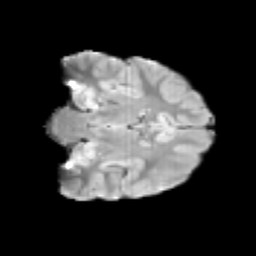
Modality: T2w
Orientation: coronal
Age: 9
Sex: male
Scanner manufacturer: siemens
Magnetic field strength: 3 T
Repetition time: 3.8 s
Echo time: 0.07 s